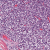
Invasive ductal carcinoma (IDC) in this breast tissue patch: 1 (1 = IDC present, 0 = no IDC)